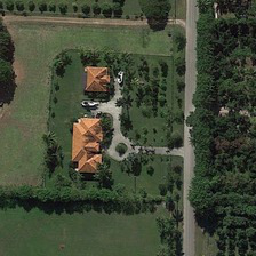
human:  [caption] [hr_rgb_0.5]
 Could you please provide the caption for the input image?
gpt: Two yellow roofs were built next to the road.

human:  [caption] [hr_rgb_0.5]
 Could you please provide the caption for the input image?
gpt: Two yellow roofs were erected by the roadside.

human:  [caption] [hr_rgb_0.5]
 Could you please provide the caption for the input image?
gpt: Two yellow roofs were built by the road.

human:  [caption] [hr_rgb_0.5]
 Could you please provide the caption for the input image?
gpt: There are two yellow roofs on the side of the road.

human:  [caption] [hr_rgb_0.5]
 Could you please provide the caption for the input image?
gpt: There are two yellow roofs on the side of the road.